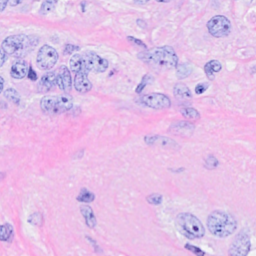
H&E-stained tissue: Breast